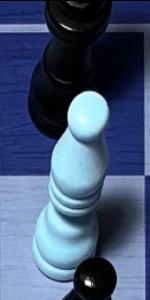
Label: Bishop_White